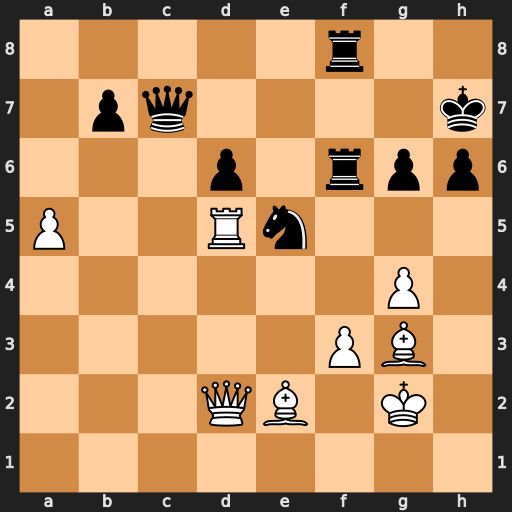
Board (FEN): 5r2/1pq4k/3p1rpp/P2Rn3/6P1/5PB1/3QB1K1/8
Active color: w
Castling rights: -
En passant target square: -
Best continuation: Bxe5 dxe5 Rd7+ Qxd7 Qxd7+